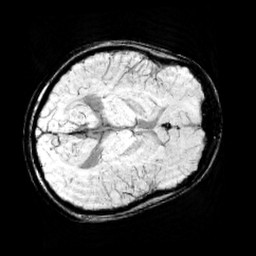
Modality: minIP
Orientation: axial
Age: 11
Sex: male
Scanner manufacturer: siemens
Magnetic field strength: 3 T
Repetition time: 0.027 s
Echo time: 0.02 s